Field crop: maize
Growth stage: 2
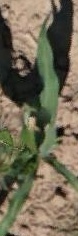
Species: maize